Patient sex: F
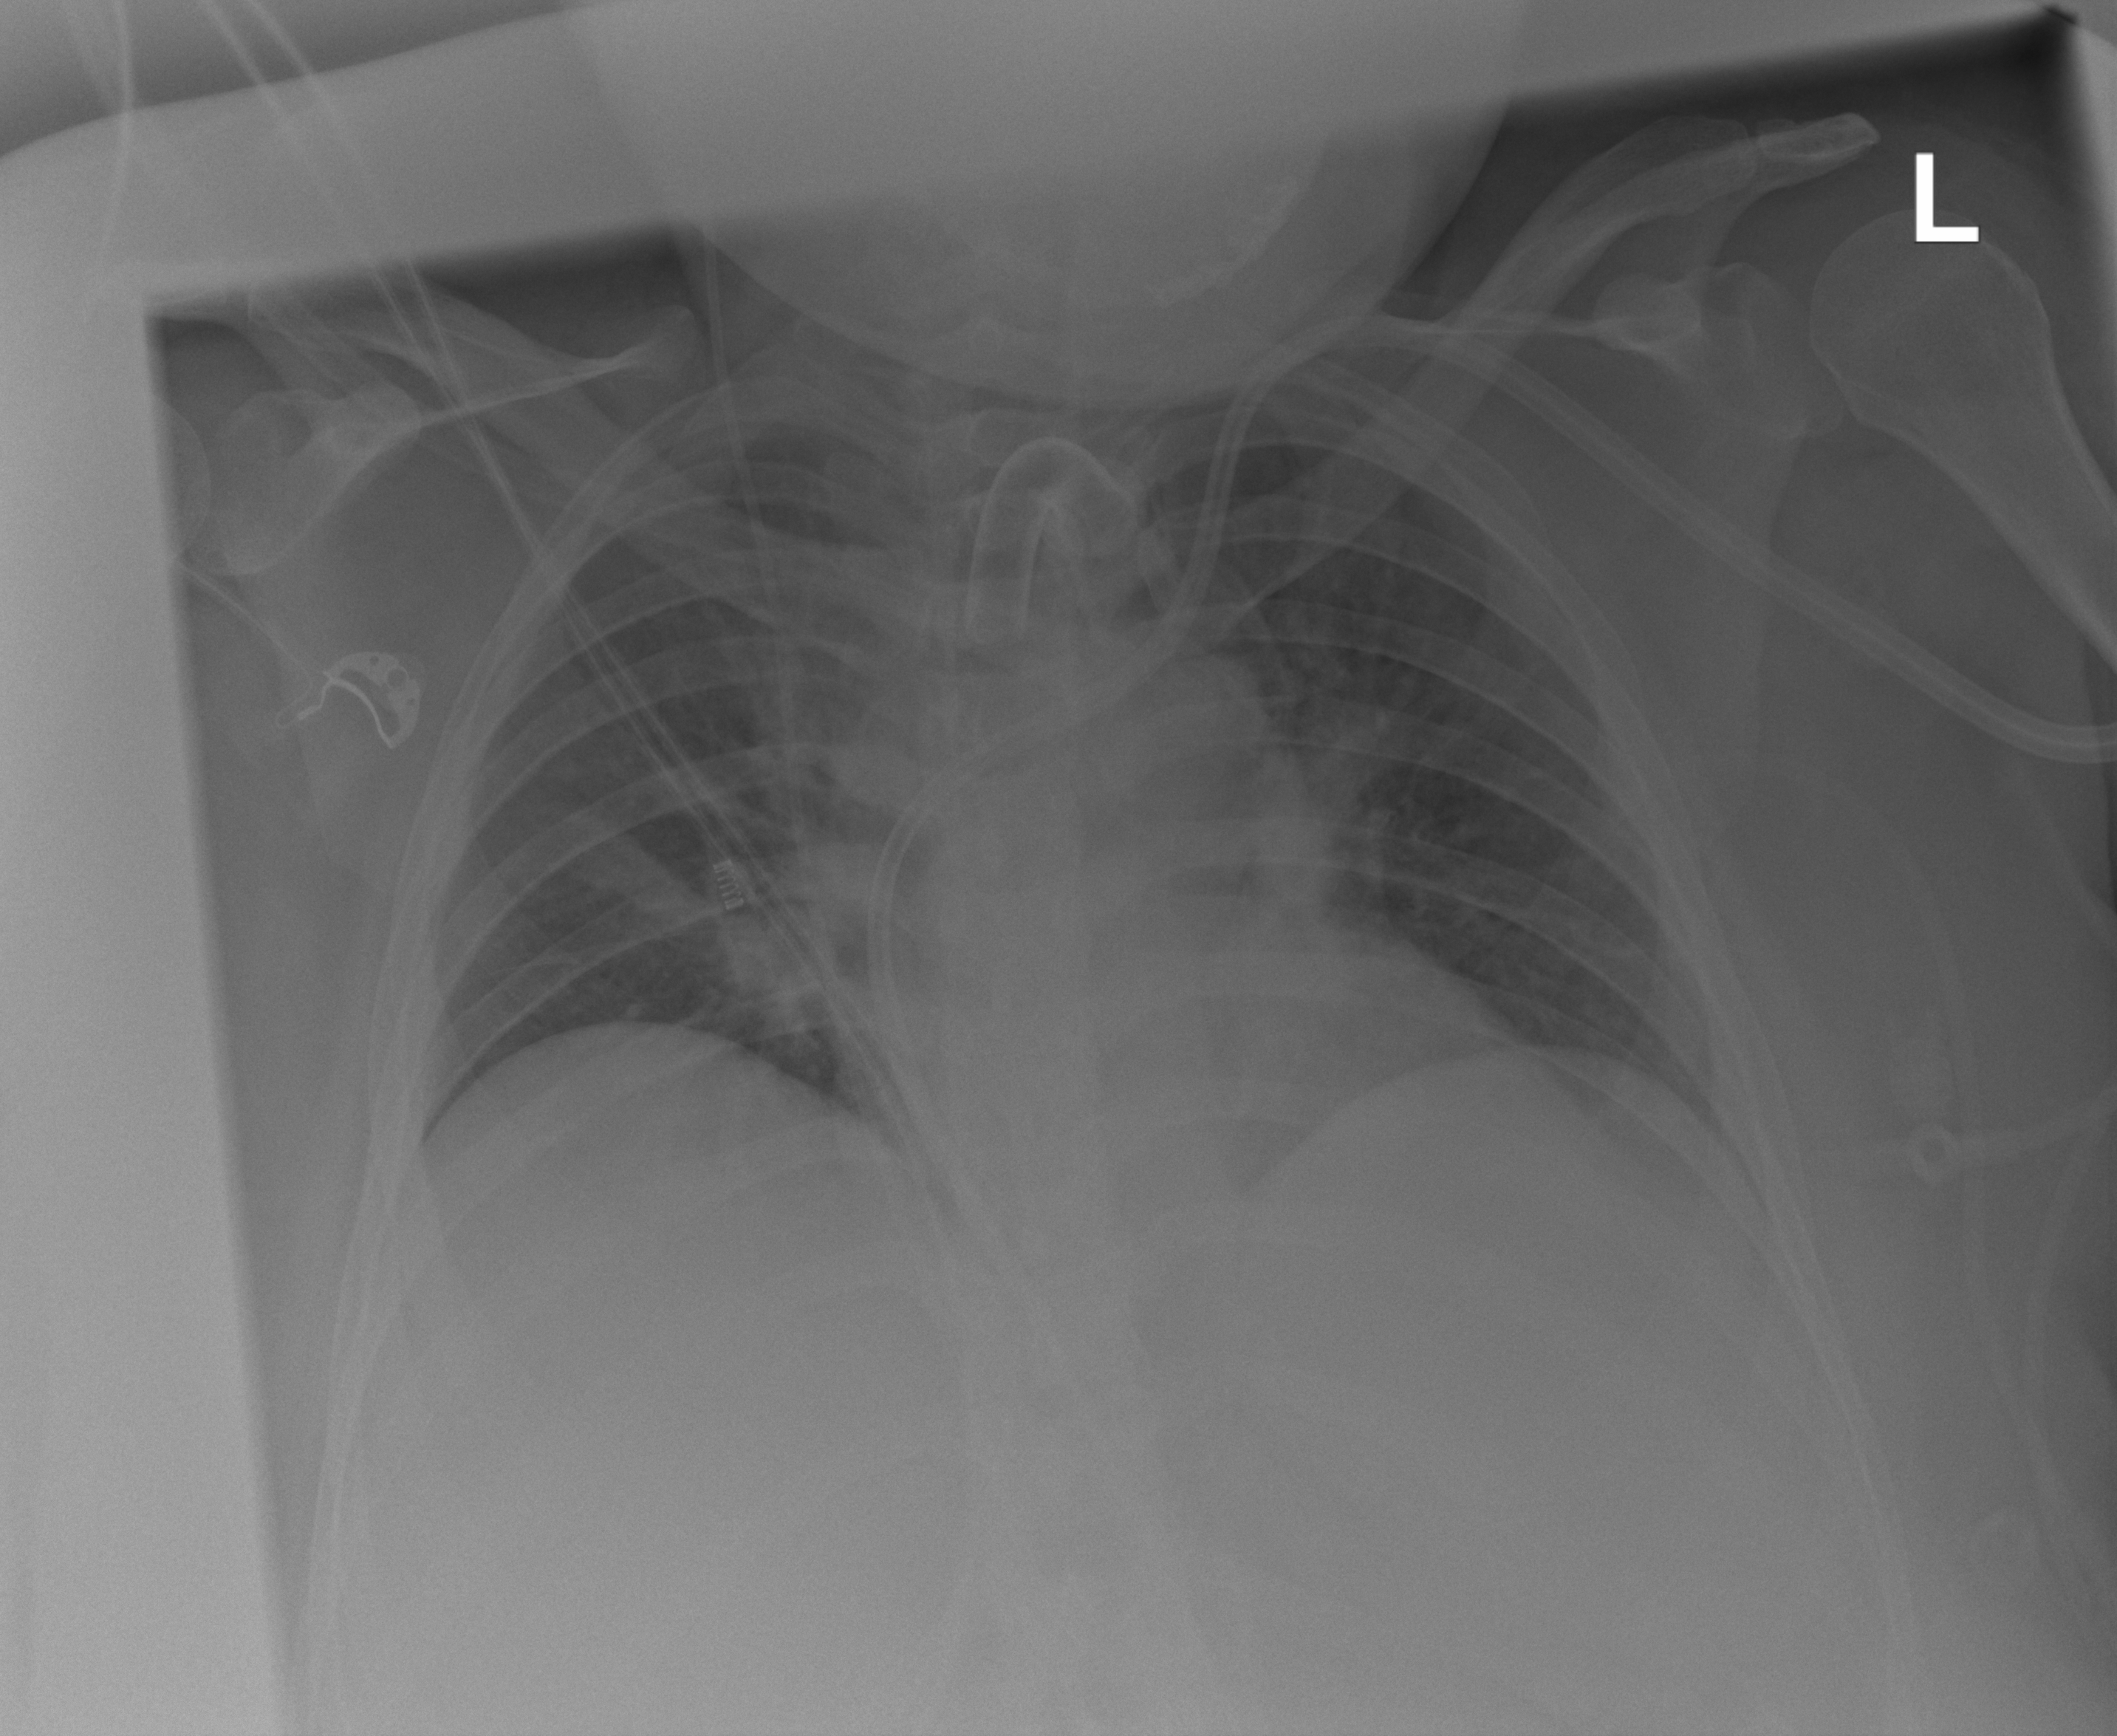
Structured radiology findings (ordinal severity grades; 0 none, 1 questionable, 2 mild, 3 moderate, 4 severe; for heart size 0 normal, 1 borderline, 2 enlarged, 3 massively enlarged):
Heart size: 1
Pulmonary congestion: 1
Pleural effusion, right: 0
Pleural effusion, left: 1
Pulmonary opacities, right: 2
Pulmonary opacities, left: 0
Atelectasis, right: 2
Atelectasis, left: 0